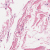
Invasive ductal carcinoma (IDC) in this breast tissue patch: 0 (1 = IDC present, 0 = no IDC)